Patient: sex M, age 60
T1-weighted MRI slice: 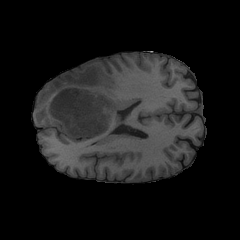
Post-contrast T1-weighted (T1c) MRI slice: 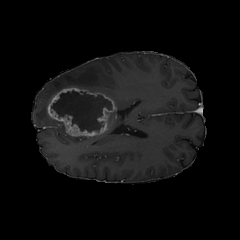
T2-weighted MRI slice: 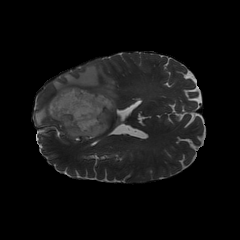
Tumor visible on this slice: yes
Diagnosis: Glioblastoma, IDH-wildtype
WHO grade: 4